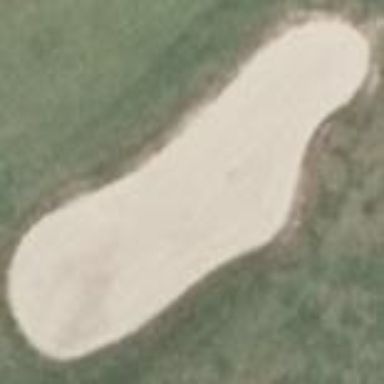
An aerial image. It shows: Golf bunker filled with sandy terrain.